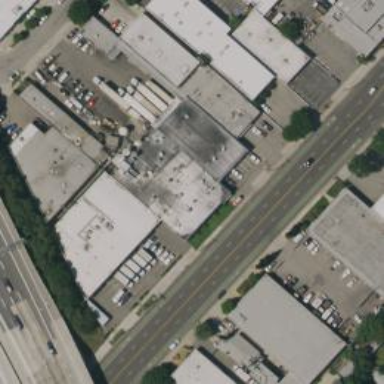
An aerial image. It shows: Factory building.